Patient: sex M, age 54
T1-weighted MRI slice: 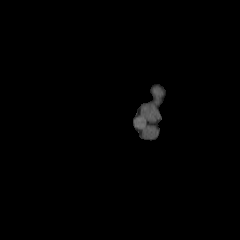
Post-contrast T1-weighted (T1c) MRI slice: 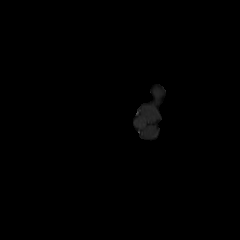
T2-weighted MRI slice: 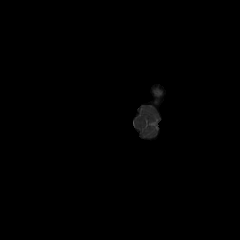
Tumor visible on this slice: no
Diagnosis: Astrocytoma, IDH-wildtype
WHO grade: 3